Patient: sex F, age 33
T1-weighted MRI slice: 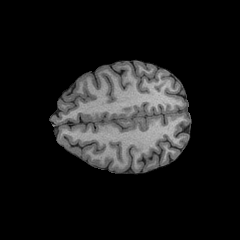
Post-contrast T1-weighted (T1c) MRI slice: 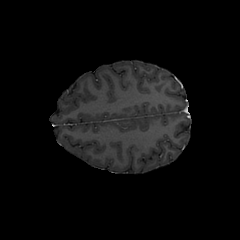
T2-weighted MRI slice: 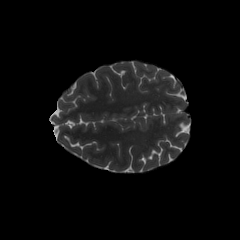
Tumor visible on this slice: no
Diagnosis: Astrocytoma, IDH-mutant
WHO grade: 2